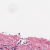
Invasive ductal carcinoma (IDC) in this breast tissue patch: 1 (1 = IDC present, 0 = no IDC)